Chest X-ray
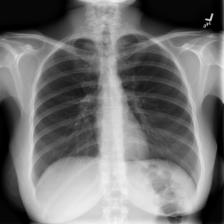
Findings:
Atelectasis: negative
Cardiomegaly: negative
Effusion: negative
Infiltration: negative
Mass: negative
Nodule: negative
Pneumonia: negative
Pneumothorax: negative
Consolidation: negative
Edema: negative
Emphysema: negative
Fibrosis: negative
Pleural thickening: negative
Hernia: negative